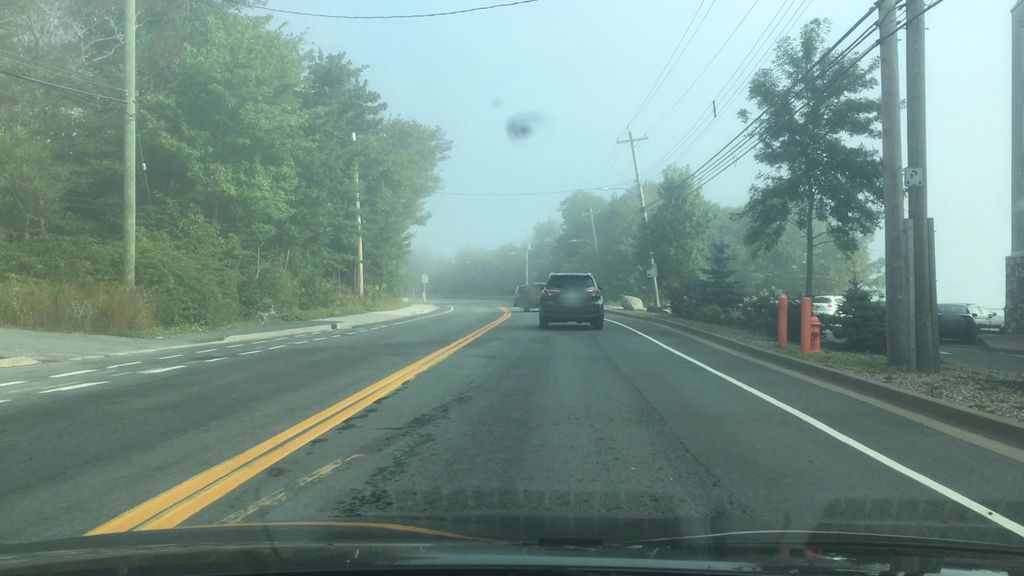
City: halifax